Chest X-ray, PA view. Patient: 20 years old, sex F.
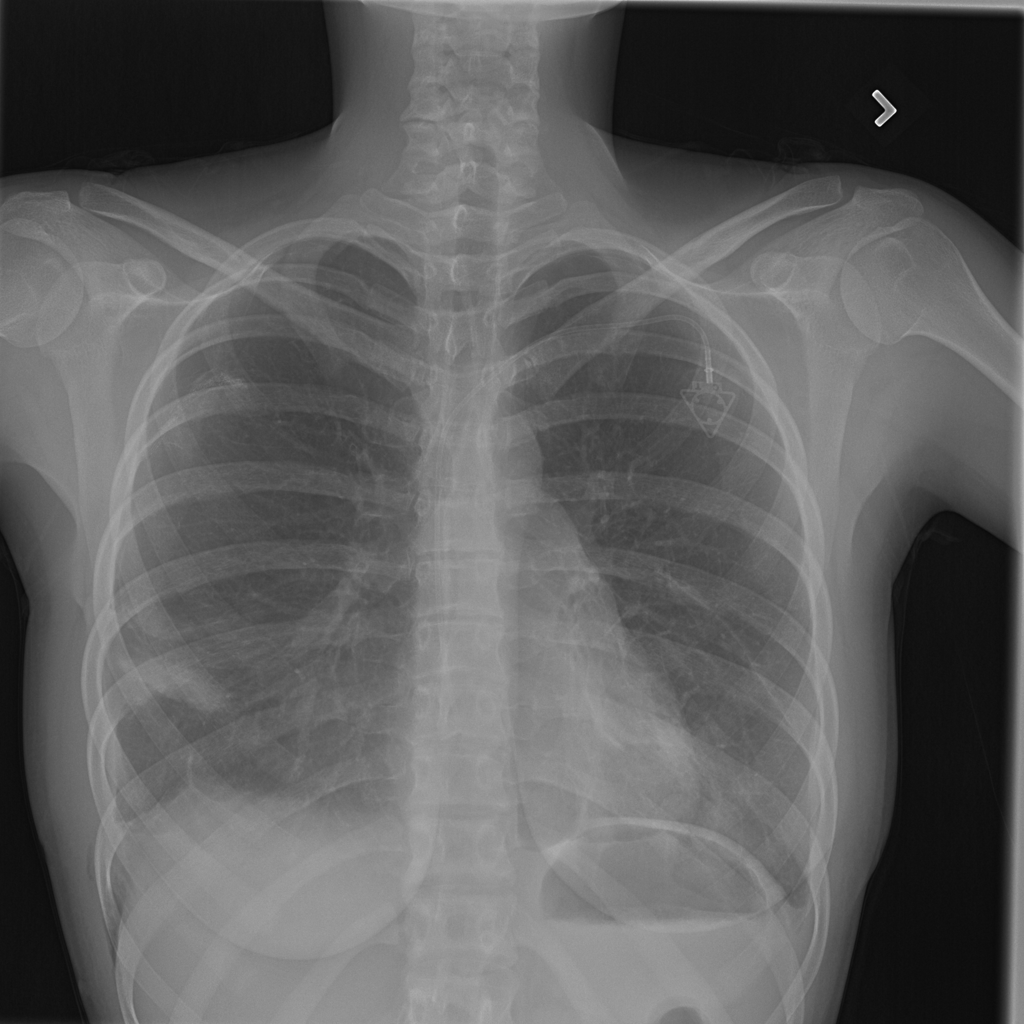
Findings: Pneumothorax